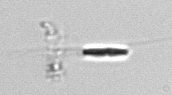
Label: pennate